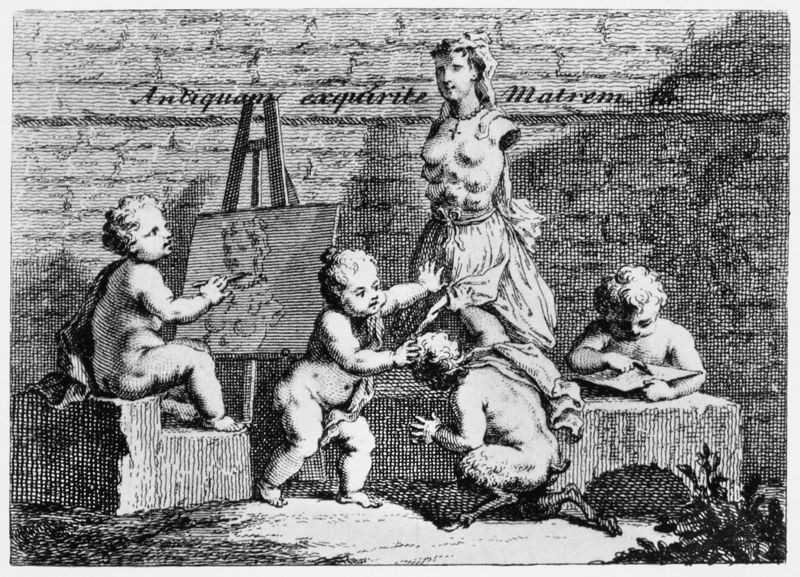
Titel: A woman swearing a child to a grave citizen
Künstler: William Hogarth
Institution: London, British Museum
Schlagwörter: blumen, brust, frau, zeichnung, gras, malerei, wand, sockel, stein, steine, bild, porträt, mutter, kinder, skulptur, brüste, schrift, modell, schule, kette, mauer, graphik, treppe, büste, staffelei, erotik, kreuz, torso, druck, radierung, stich, künste, malen, zeichnen, faun, putten, kupferstich, madonna, latein, kiner, malende putten, engeldruck